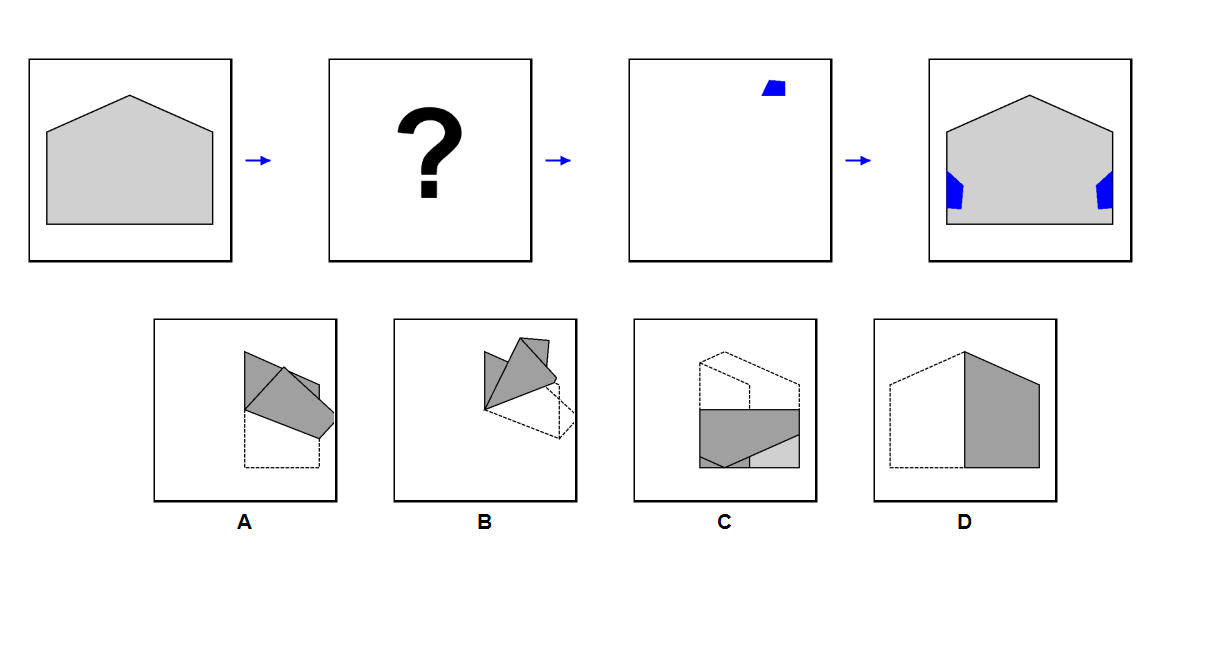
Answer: C